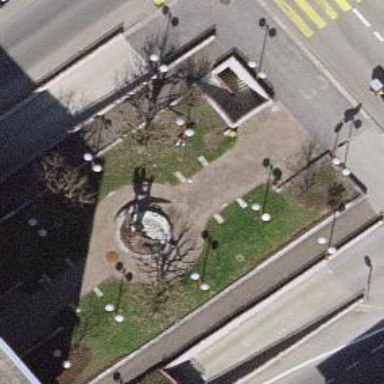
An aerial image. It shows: Beautiful fountain.